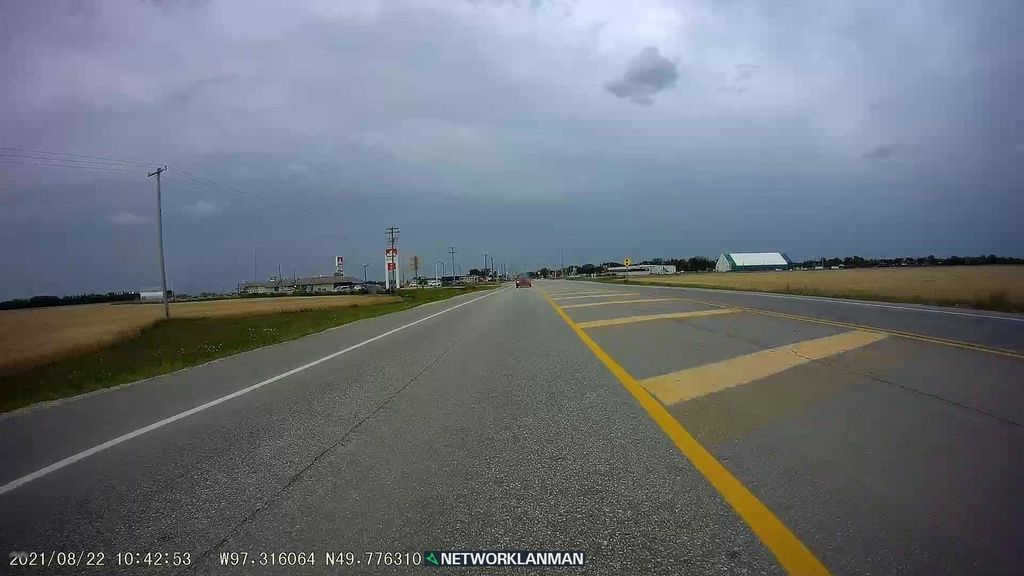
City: winnipeg